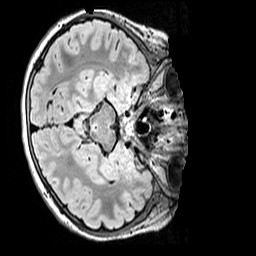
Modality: FLAIR
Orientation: axial
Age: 11
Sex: female
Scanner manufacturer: siemens
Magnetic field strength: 3 T
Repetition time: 5 s
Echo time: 0.388 s